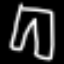
Label: pants